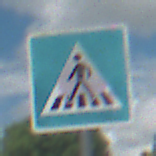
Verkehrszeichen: FussgaengerueberwegRechts
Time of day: Midday
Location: Outdoor (Nature)
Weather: PartlyCloudy
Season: NotSpecified
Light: Natural